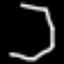
Label: octagon